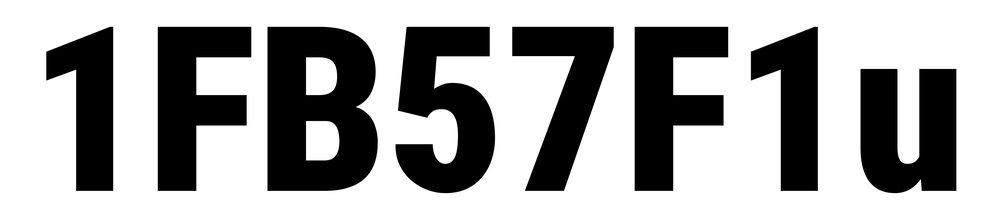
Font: Roboto_Condensed_Black